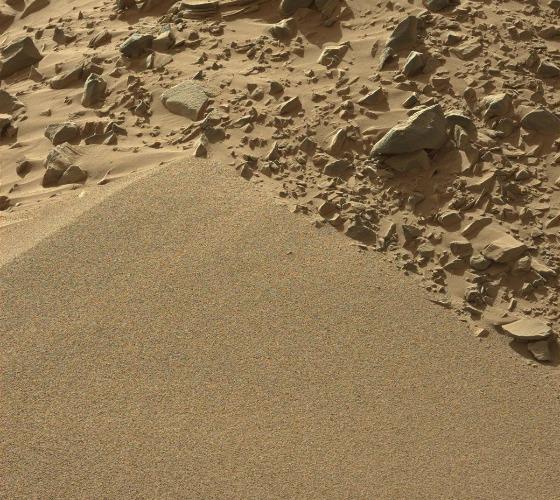
Terrain classes present: Gravel / Sand / Soil, Rock, Shadow